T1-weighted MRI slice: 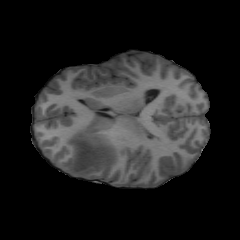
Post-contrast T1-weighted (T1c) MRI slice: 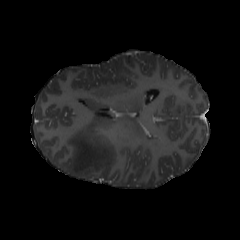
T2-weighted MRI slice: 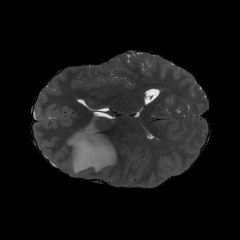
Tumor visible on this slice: yes